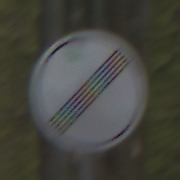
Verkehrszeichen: EndeSaemtlicherBegrenzungen
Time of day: Midday
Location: Outdoor (Nature)
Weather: Overcast
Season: NotSpecified
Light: Natural